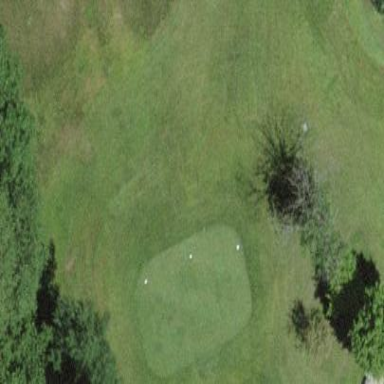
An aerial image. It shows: Golf tee.